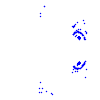
Particle: kaon